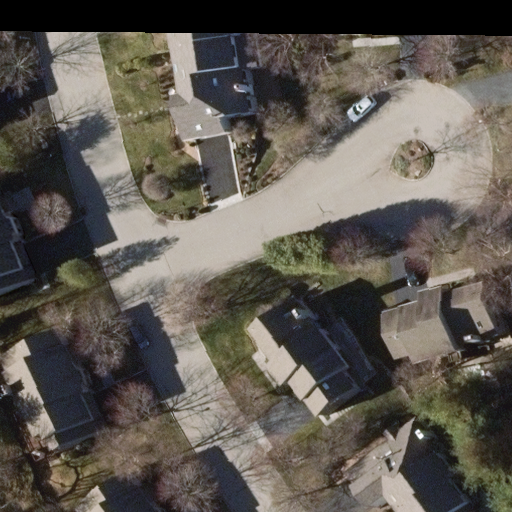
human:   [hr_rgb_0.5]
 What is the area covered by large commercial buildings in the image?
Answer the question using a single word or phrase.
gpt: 0m2

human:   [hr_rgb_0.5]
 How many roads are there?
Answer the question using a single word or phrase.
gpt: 3

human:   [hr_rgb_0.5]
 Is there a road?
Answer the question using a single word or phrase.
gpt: yes

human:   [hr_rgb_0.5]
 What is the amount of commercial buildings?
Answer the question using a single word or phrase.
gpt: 0

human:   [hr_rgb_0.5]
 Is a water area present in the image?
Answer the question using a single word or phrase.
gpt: no

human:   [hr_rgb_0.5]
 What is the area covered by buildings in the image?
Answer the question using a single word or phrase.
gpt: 1987m2

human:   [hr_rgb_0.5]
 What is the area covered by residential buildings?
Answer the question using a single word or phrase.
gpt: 1987m2

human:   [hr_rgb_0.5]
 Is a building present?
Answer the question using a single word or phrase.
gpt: yes

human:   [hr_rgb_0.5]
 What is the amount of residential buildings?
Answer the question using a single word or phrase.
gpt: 10

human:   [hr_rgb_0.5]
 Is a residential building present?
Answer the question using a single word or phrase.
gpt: yes

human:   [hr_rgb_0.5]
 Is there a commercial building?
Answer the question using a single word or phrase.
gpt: no

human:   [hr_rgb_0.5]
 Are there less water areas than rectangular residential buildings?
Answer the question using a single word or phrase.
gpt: yes

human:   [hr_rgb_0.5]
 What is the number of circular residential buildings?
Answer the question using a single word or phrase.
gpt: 0

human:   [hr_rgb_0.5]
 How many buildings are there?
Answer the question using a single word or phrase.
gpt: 10

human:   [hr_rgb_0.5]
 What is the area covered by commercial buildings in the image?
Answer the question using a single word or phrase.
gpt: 0m2

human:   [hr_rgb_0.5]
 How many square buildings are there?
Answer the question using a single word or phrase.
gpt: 0

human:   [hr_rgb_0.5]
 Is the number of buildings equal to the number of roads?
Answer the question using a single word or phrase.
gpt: no

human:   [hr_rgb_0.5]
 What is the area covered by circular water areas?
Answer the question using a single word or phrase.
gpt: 0m2

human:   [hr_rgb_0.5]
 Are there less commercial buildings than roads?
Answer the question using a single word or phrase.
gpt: yes

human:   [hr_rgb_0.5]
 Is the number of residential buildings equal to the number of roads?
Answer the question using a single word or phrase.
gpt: no

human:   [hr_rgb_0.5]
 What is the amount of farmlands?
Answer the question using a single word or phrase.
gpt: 0

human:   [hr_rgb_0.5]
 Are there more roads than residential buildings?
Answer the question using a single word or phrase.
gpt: no

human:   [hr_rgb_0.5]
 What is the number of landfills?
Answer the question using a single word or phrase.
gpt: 0

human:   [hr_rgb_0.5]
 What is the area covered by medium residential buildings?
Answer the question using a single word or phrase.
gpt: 1886m2

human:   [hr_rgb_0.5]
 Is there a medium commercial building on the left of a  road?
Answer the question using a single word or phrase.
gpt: no

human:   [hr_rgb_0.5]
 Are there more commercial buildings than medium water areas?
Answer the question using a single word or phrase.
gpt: no

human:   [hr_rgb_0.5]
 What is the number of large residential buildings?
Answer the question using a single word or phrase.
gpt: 0

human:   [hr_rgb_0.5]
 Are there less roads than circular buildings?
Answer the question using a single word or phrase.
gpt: no

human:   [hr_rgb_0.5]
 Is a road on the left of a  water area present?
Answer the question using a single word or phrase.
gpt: no

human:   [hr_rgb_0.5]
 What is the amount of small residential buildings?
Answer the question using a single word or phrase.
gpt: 2

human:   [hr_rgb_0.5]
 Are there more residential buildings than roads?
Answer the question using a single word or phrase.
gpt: yes

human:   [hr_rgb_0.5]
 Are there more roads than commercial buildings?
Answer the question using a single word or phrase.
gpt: yes

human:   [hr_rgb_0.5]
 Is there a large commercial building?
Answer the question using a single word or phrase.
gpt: no

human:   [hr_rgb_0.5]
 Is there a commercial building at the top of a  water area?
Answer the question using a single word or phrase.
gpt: no

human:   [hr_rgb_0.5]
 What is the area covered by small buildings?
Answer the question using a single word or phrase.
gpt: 100m2

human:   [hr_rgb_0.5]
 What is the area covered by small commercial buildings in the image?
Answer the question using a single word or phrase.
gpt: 0m2

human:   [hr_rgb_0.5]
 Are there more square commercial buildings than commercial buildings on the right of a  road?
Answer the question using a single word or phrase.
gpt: no

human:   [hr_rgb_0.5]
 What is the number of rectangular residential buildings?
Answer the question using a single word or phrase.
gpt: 1

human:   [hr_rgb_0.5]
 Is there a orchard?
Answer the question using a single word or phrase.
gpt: no

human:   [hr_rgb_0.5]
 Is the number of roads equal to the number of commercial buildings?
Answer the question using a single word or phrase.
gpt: no

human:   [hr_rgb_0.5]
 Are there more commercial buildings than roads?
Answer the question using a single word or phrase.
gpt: no

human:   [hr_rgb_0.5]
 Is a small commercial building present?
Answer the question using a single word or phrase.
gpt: no

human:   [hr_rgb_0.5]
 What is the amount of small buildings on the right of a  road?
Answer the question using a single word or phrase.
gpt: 1

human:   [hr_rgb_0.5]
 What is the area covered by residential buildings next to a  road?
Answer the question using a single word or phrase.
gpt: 1987m2

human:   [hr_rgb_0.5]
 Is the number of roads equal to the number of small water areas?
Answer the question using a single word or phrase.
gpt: no

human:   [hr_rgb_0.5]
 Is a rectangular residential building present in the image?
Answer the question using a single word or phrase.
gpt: yes

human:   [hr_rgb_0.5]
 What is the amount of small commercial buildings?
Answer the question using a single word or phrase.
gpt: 0

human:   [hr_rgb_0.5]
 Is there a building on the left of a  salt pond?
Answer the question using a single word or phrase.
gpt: no

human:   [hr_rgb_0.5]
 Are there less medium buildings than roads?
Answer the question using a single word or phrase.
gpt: no

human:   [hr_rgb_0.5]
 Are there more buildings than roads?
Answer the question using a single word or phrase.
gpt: yes

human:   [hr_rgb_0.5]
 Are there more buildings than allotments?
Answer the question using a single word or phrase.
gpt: yes

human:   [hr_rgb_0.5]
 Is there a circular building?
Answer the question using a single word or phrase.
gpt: no

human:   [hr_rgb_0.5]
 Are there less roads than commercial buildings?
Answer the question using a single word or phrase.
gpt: no

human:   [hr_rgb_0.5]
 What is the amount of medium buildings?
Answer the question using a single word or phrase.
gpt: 8

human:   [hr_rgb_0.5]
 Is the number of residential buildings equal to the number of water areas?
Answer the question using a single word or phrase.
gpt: no

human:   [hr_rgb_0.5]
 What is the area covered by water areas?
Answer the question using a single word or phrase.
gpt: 0m2

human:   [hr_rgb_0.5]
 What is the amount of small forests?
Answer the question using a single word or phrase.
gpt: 0

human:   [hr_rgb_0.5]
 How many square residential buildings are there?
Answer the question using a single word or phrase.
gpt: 0

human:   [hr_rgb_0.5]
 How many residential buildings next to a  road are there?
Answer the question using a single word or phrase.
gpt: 10

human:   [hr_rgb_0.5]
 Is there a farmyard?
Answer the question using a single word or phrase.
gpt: no

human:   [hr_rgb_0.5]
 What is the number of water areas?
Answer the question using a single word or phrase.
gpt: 0

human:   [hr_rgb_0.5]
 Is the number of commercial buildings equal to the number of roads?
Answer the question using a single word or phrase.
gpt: no

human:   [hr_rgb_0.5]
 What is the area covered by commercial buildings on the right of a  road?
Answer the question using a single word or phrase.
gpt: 0m2

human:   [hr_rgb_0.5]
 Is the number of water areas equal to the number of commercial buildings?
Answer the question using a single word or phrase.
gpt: yes